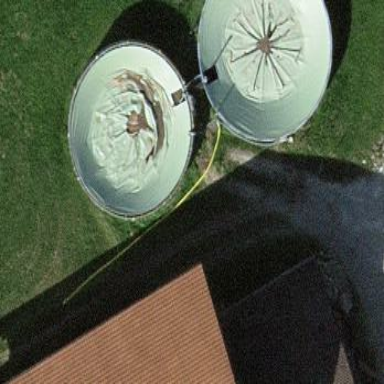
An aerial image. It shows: Storage tank which is man-made and housed in building.